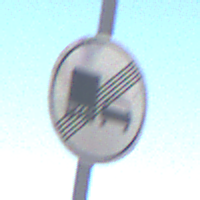
Verkehrszeichen: EndeUeberholverbotKraftfahrzeuge
Umgebung: Outdoor, Nature
Tageszeit: MorningAfternoon
Wetter: Clear
Licht: Natural
Jahreszeit: NotSpecified
Kontrast: HighContrast